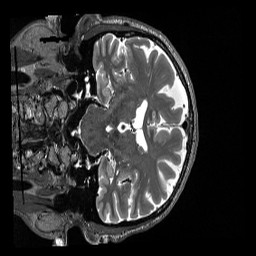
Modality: T2w
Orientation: coronal
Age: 68
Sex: male
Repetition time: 3.2 s
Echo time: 0.563 s